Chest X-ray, AP view. Patient: 38 years old, sex M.
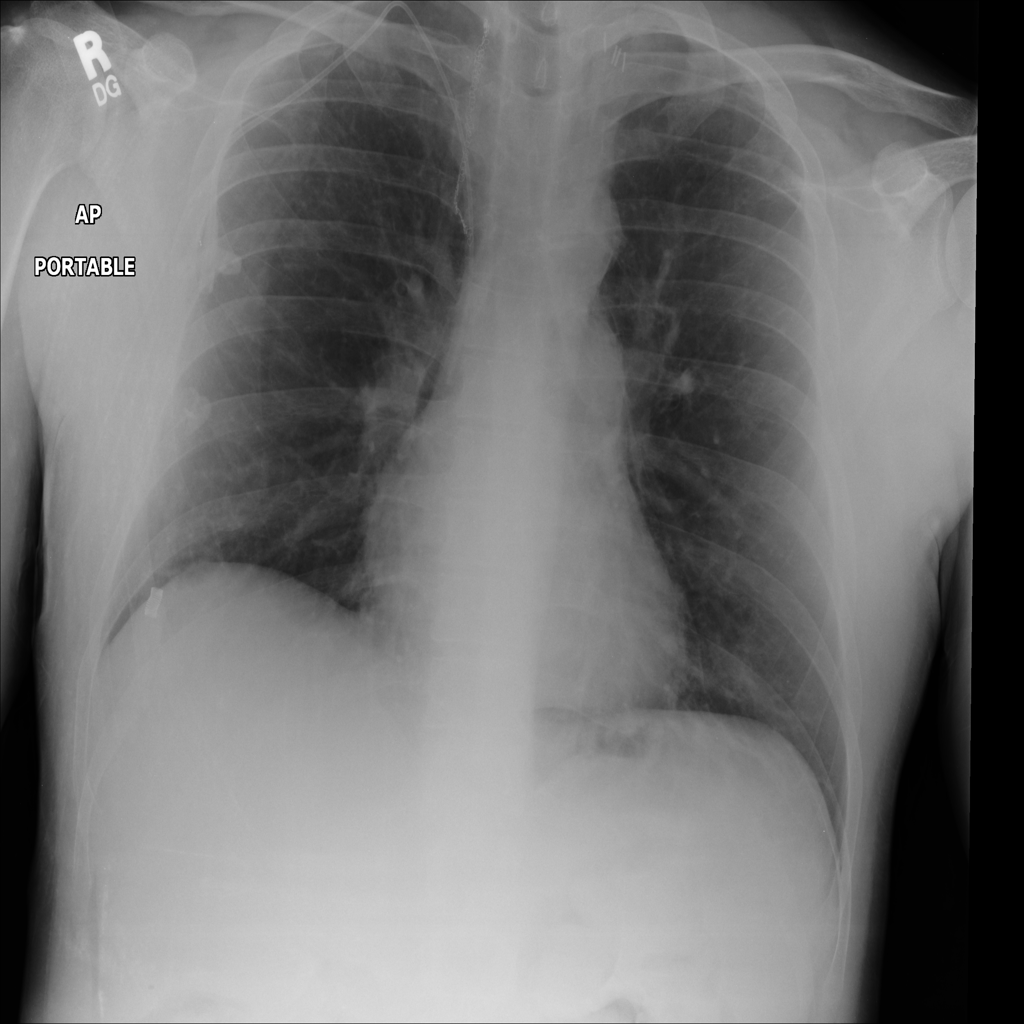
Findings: Pneumothorax